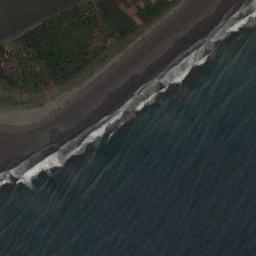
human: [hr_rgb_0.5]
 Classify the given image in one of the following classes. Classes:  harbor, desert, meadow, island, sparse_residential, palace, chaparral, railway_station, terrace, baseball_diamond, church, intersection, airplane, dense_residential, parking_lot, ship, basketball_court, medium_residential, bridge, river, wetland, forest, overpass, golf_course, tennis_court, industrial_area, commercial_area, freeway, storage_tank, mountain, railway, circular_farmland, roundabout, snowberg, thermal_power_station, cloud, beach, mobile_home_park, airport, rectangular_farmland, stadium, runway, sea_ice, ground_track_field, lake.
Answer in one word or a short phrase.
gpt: beach